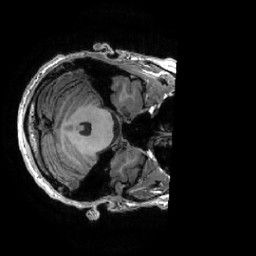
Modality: T1w
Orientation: axial
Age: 26
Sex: male
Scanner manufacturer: ge
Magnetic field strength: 3 T
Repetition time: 0.0073 s
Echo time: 0.003 s